Question: I am looking to retrieve the titles and PMID (PubMed ID) records from the webpage and saving the same in the MS excel file. I tried using the 'easyPubMed' library in R to extract, however, I am not able to obtain the same. Is there any library or package obtain this. Please assist me with this.
Example of the input data and expected output data is provided below:
:
'''
library(easyPubMed)
my_query <- '"ACSL1" [ti] OR "Acyl-CoA Synthetase Long Chain Family Member 1" [ti] OR "Acyl-CoA Synthetase Long Chain Family Member 1" [ti] OR "Fatty-Acid-Coenzyme A Ligase, Long-Chain 2" [ti] OR "Long-Chain Fatty-Acid-Coenzyme A Ligase 1" [ti] OR "Long-Chain-Fatty-Acid-CoA Ligase 1" [ti] OR "Long-Chain Fatty Acid-CoA Ligase 2" [ti] OR "Long-Chain Acyl-CoA Synthetase" [ti] OR "Long-Chain Acyl-CoA Synthetase 1" [ti] OR "Long-Chain Acyl-CoA Synthetase 2" [ti] OR "Lignoceroyl-CoA Synthase" [ti] OR "Palmitoyl-CoA Ligase 1" [ti] OR "Palmitoyl-CoA Ligase 2" [ti] OR "Acyl-CoA Synthetase 1" [ti] OR "LACS 1" [ti] OR "LACS 2" [ti] OR "LACS-1" [ti] OR "LACS-2" [ti] OR "FACL2" [ti] OR "FACL1" [ti] OR "LACS1" [ti] OR "LACS2" [ti] OR "ACS1" [ti] OR "LACS" [ti] OR "Fatty-Acid-Coenzyme A Ligase, Long-Chain 1" [ti] OR "Palmitoyl-CoA Ligase 1" [ti] AND (acyl [ti] OR CoA [ti] OR fatty [ti] OR synthetase [ti] OR Palmitoyl [ti] OR ligase [ti] OR ACSL1 [ti]'
#### To count the number of PubMed IDs####
my_entrez_id <- get_pubmed_ids(my_query)
my_entrez_id$Count
'''
'''
Webpage: https://pubmed.ncbi.nlm.nih.gov/
Search String: "ACSL1" [ti] OR "Acyl-CoA Synthetase Long Chain Family Member 1" [ti] OR "Acyl-CoA Synthetase Long Chain Family Member 1" [ti] OR "Fatty-Acid-Coenzyme A Ligase, Long-Chain 2" [ti] OR "Long-Chain Fatty-Acid-Coenzyme A Ligase 1" [ti] OR "Long-Chain-Fatty-Acid-CoA Ligase 1" [ti] OR "Long-Chain Fatty Acid-CoA Ligase 2" [ti] OR "Long-Chain Acyl-CoA Synthetase" [ti] OR "Long-Chain Acyl-CoA Synthetase 1" [ti] OR "Long-Chain Acyl-CoA Synthetase 2" [ti] OR "Lignoceroyl-CoA Synthase" [ti] OR "Palmitoyl-CoA Ligase 1" [ti] OR "Palmitoyl-CoA Ligase 2" [ti] OR "Acyl-CoA Synthetase 1" [ti] OR "LACS 1" [ti] OR "LACS 2" [ti] OR "LACS-1" [ti] OR "LACS-2" [ti] OR "FACL2" [ti] OR "FACL1" [ti] OR "LACS1" [ti] OR "LACS2" [ti] OR "ACS1" [ti] OR "LACS" [ti] OR "Fatty-Acid-Coenzyme A Ligase, Long-Chain 1" [ti] OR "Palmitoyl-CoA Ligase 1" [ti] AND (acyl [ti] OR CoA [ti] OR fatty [ti] OR synthetase [ti] OR Palmitoyl [ti] OR ligase [ti] OR ACSL1 [ti]
'''

'''
dput(Output)
structure(list(Title = c("The 3-ketoacyl-CoA thiolase: an engineered enzyme for carbon chain elongation of chemical compounds.",
"Potential influence of miR-192 on the efficacy of saxagliptin treatment in T2DM complicated with non-alcoholic fatty liver disease.",
"Myosteatosis in nonalcoholic fatty liver disease: An exploratory study."
), PMID = c(32830293L, 32829627L, 32828745L)), class = "data.frame", row.names = c(NA,
-3L))
'''
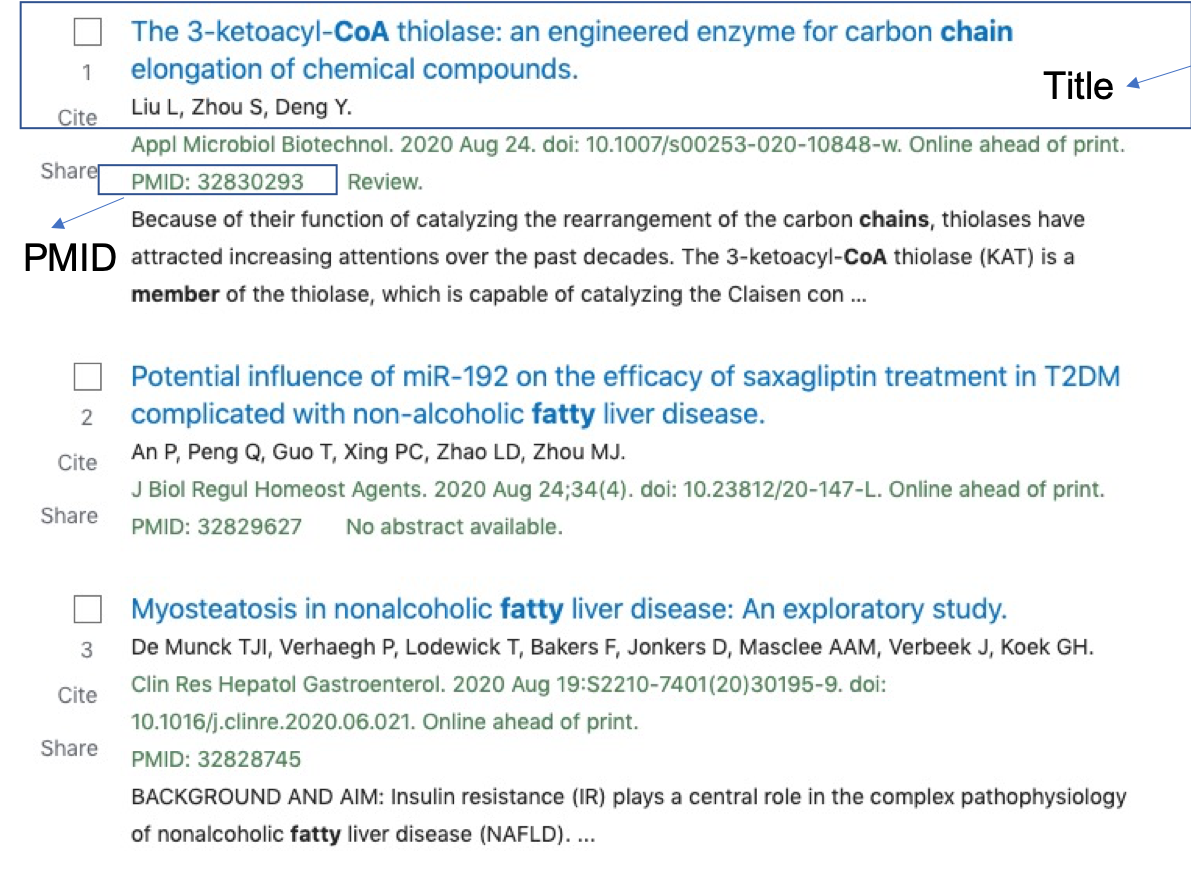
Answer: You need to collect and parse the results of your query. I Think something like this should do
'''
my_entrez_id <- get_pubmed_ids(my_query)
my_entrez_data <- fetch_pubmed_data(my_entrez_id)
my_entrez_list <- my_entrez_data %>%
XML::xmlParse() %>%
XML::xmlToList() #turn the xml int an R List thats is easier to handle
my_entrez_df <- my_entrez_list %>%
purrr::map_df(function(x){ # use the map function from the package purrr to select the attributes that we need
tibble(
Title = x$MedlineCitation$Article$ArticleTitle[[1]],
PMID = x$MedlineCitation$PMID[[1]])}
)
'''